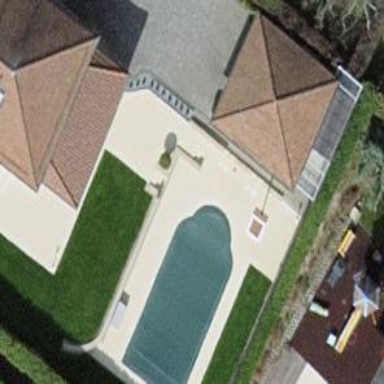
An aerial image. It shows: Outdoor swimming pool on leisure land.